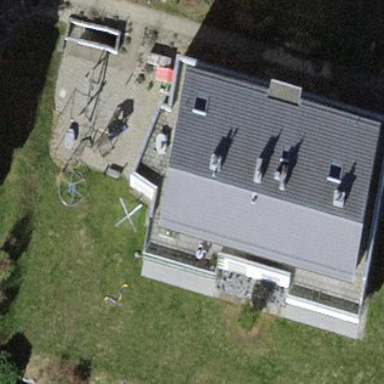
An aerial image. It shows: Building with gabled roof oriented along the structure. The roof is grey while the building itself is white.